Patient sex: F
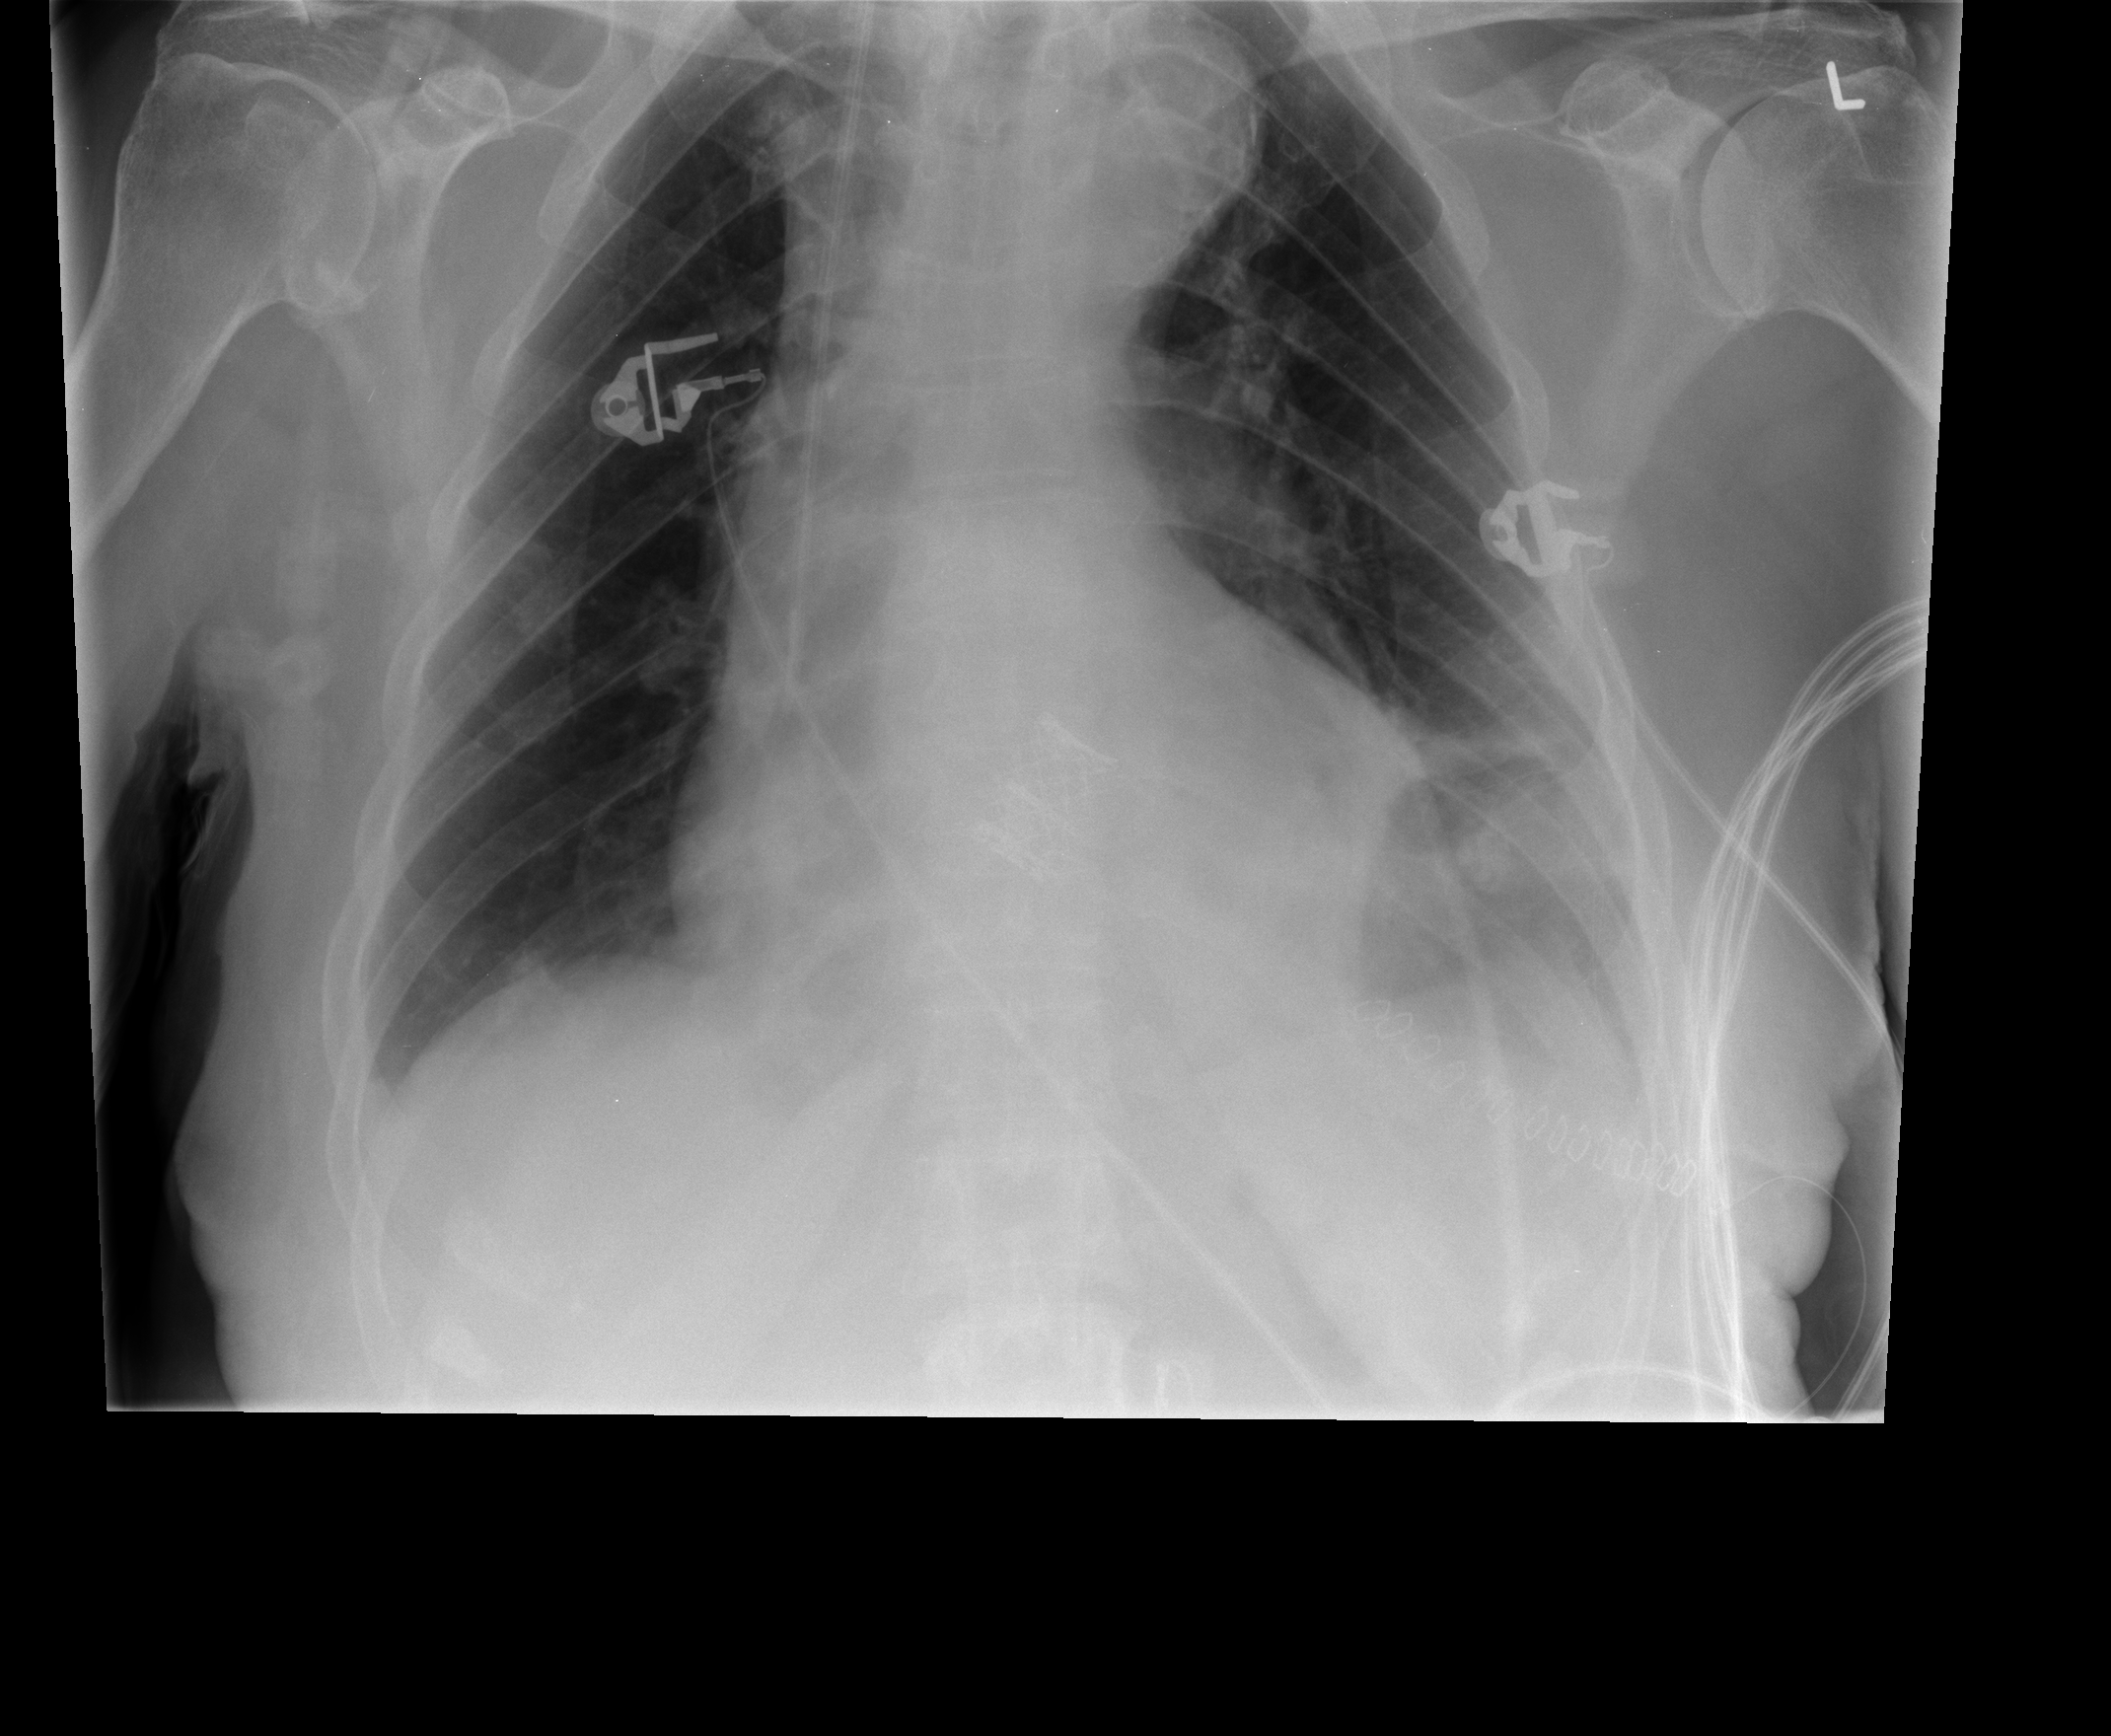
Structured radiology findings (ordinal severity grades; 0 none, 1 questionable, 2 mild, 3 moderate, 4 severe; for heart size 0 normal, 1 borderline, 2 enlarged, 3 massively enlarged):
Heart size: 2
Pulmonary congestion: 2
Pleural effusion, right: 1
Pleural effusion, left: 2
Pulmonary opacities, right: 0
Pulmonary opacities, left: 2
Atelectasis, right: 0
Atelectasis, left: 3